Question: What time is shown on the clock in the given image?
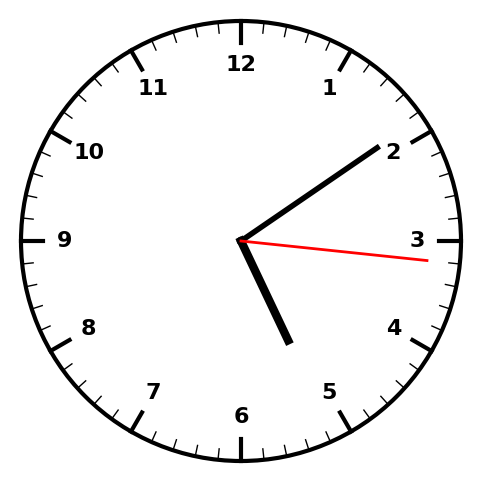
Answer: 05:09:16